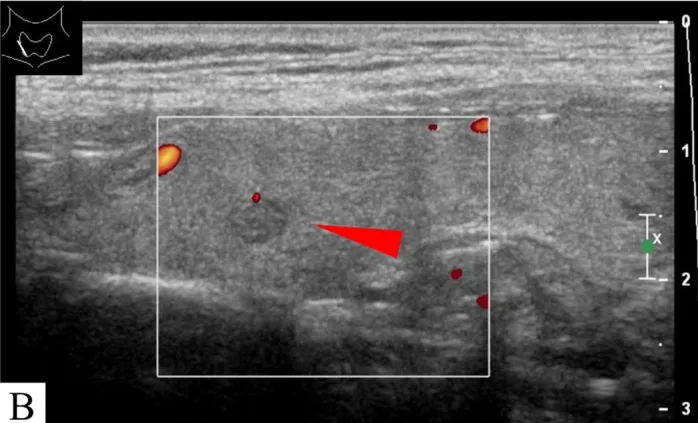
The images showed several nodules in the bilateral lobes of the thyroid (red arrows) (A, B).
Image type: radiology (ultrasound)